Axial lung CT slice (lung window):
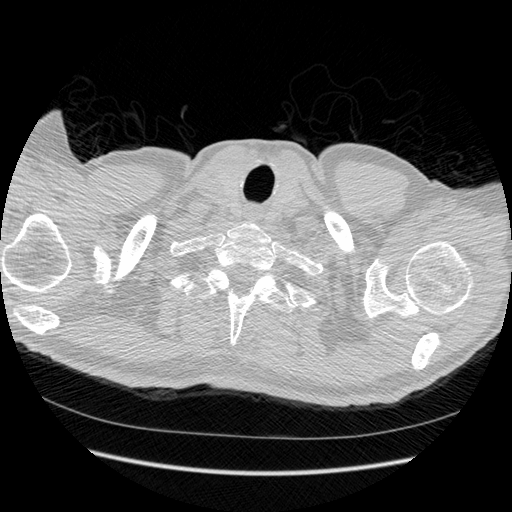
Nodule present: no